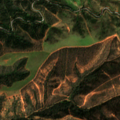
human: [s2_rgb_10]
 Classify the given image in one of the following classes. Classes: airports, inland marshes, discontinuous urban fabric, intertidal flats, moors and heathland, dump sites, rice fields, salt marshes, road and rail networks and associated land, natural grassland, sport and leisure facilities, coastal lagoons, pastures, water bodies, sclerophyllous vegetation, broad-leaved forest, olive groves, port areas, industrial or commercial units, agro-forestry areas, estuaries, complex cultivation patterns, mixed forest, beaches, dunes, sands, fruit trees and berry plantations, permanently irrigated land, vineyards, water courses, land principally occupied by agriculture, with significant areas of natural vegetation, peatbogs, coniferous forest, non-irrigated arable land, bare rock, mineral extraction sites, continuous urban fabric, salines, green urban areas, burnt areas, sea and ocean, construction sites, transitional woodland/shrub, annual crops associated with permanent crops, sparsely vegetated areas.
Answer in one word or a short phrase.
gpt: non-irrigated arable land, broad-leaved forest, transitional woodland/shrub